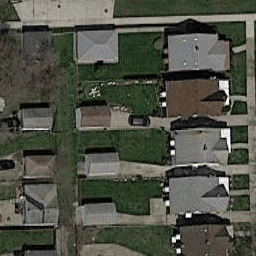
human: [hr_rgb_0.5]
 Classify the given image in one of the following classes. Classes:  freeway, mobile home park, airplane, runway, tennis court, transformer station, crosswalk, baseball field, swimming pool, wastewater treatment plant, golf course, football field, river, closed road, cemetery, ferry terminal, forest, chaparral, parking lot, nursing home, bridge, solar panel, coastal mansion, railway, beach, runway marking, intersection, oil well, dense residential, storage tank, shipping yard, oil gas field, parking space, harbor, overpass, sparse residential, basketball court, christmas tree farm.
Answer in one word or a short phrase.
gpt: dense residential